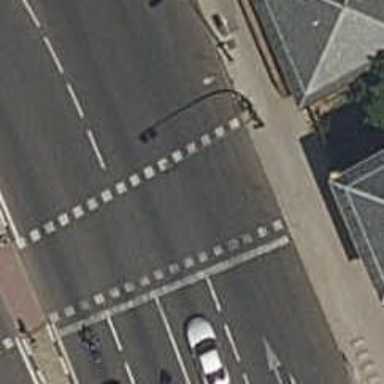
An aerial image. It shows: Traffic signals at road crossing.